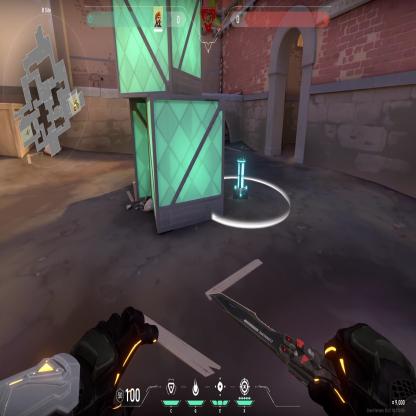
Label: planted spike